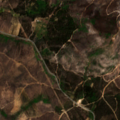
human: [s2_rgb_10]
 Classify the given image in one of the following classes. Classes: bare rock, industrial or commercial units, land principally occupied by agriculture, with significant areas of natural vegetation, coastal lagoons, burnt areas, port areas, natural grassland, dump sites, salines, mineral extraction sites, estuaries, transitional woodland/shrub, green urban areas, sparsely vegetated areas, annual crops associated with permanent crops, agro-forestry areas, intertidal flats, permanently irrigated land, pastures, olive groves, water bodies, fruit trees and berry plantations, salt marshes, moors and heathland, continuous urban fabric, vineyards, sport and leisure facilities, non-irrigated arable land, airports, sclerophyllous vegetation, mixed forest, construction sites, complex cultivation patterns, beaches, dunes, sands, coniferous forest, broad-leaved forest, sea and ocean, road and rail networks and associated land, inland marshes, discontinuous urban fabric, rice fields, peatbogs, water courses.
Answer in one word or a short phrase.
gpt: broad-leaved forest, moors and heathland, transitional woodland/shrub